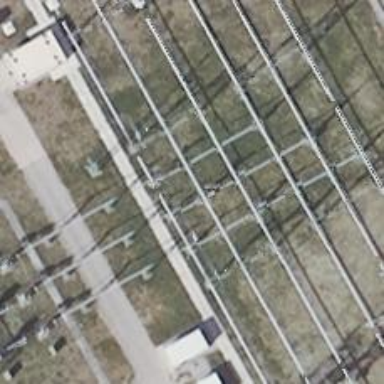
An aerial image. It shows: Three power lines with cables.